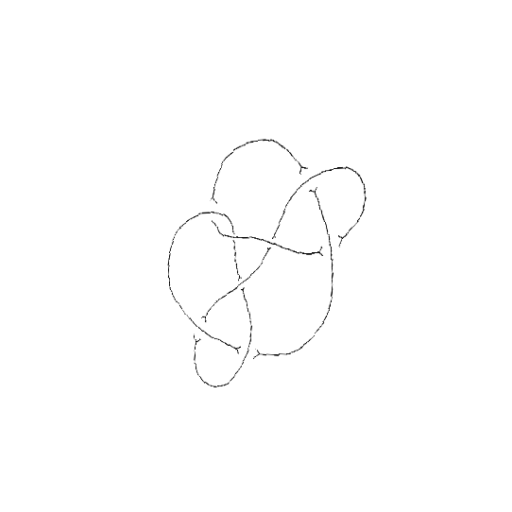
Crossing number: 8